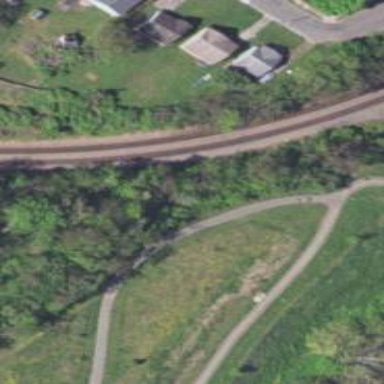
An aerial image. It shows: Railway track.